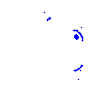
Particle: electron